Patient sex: F
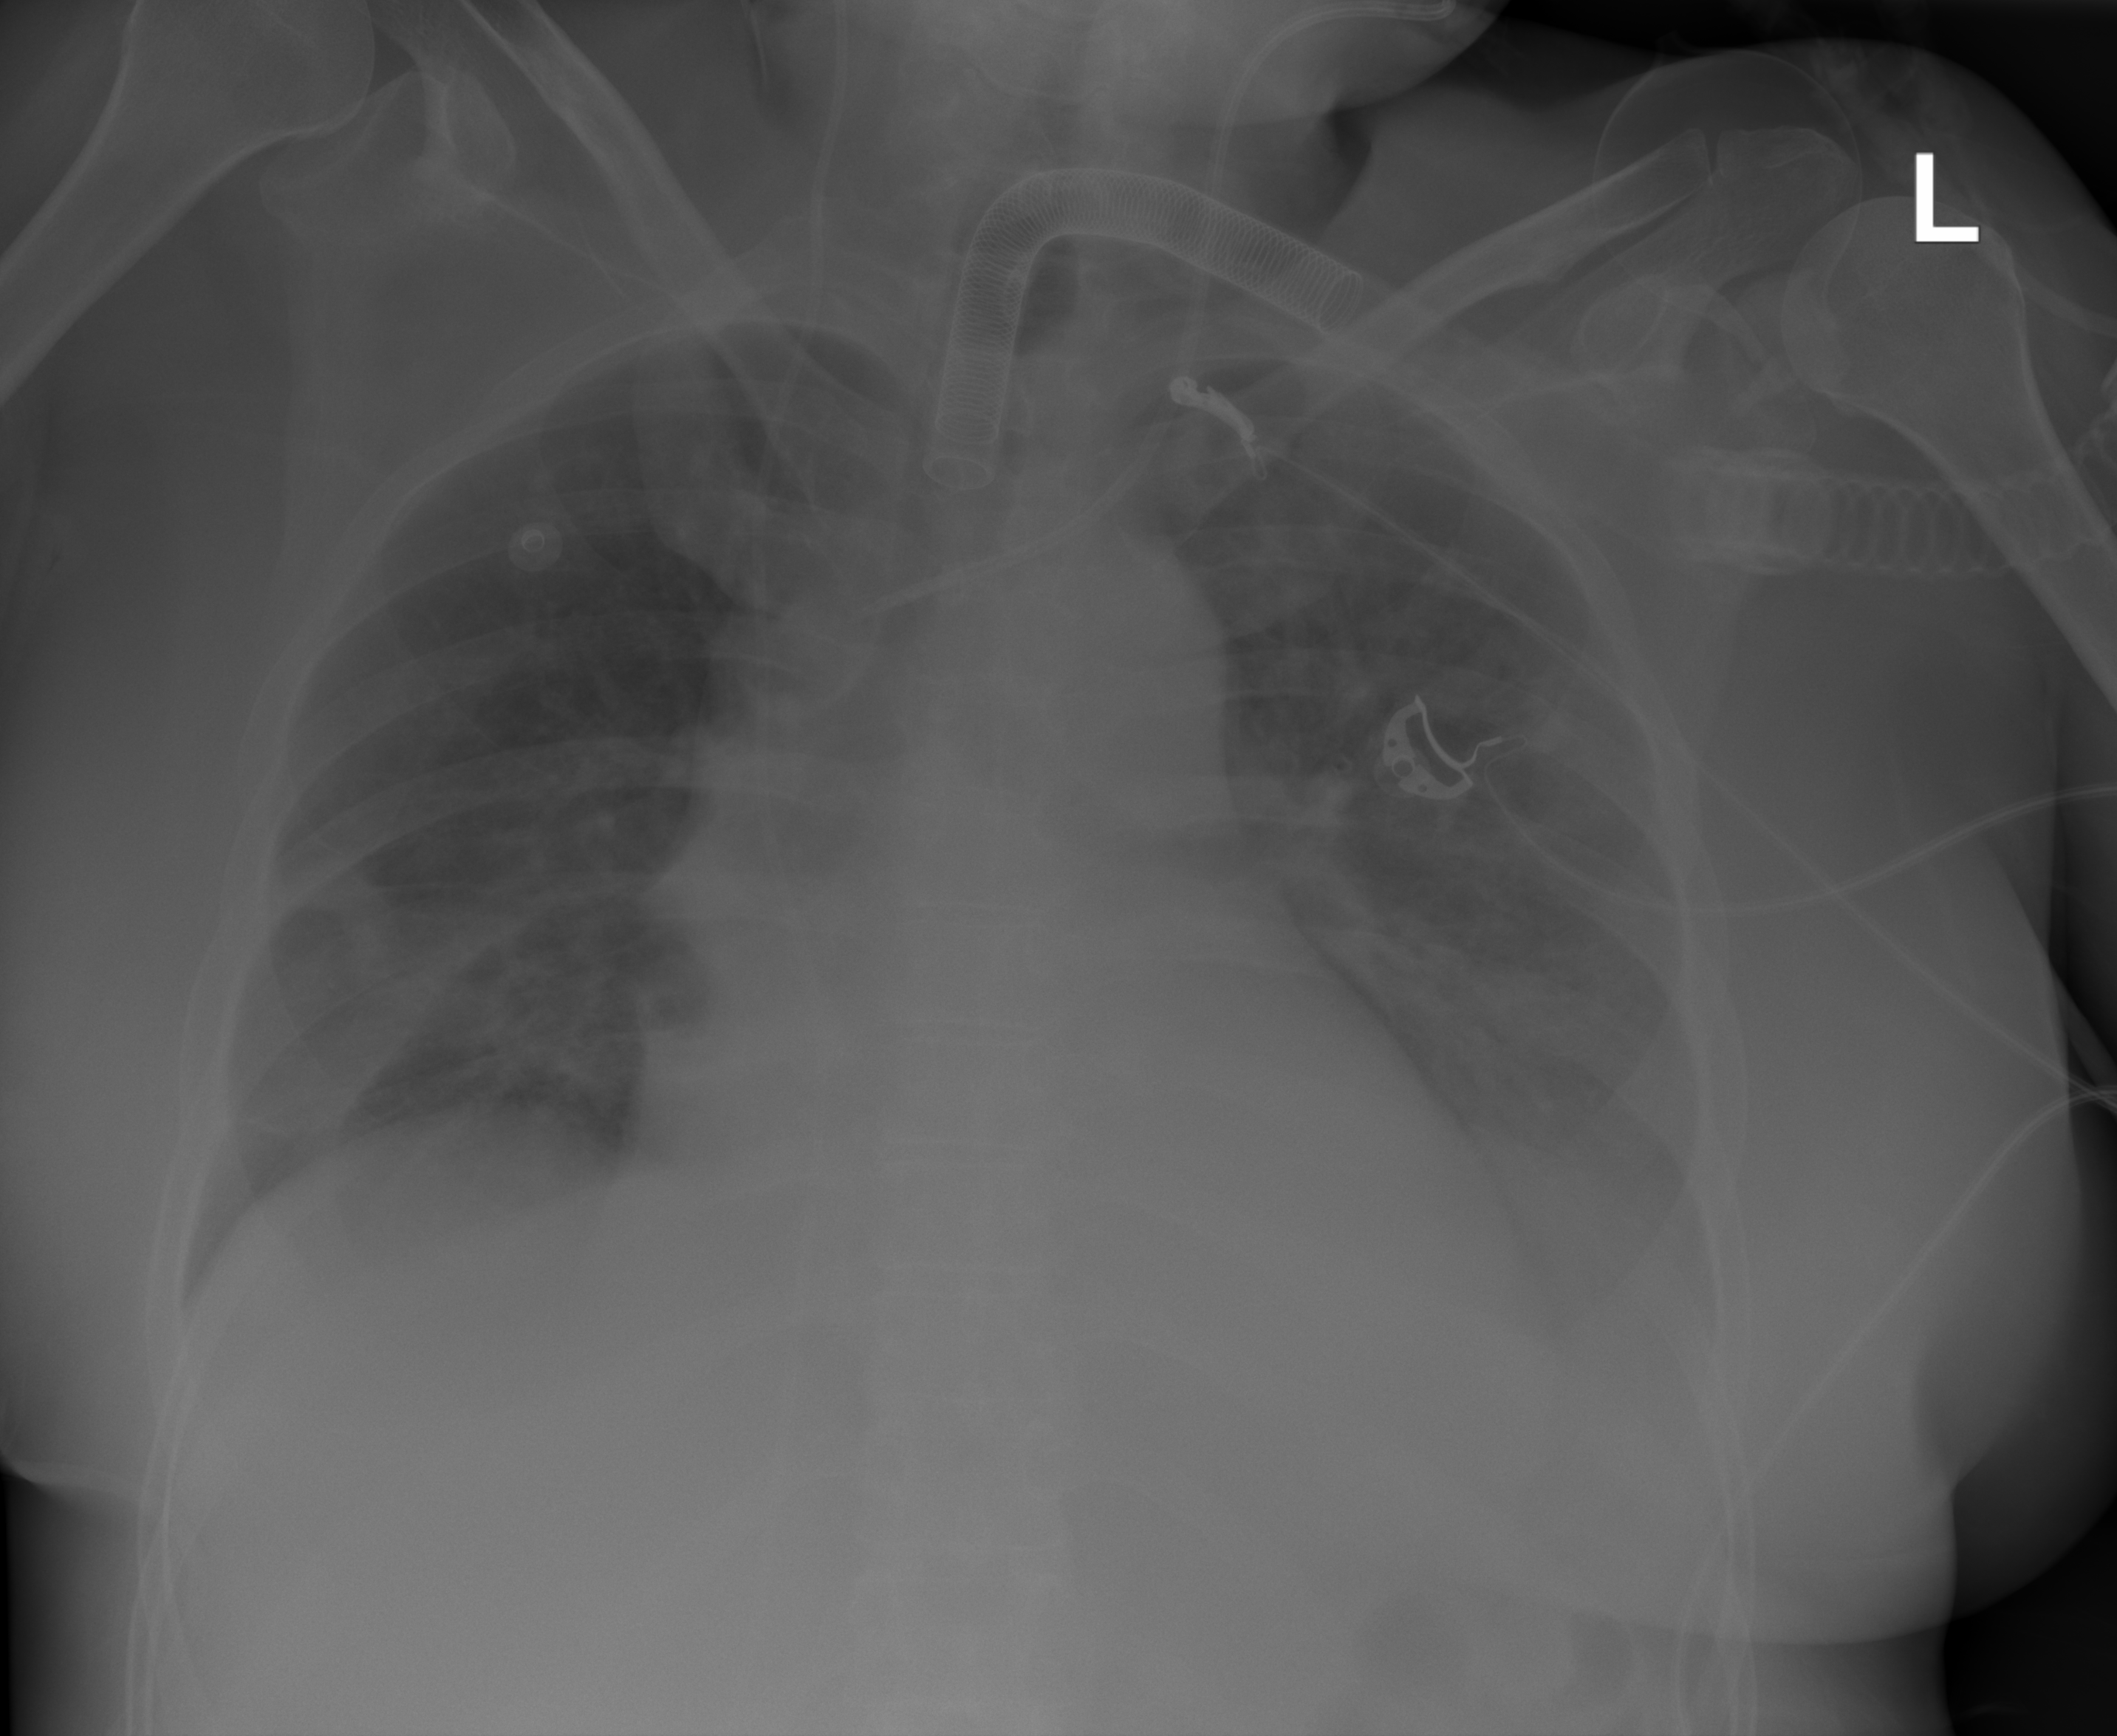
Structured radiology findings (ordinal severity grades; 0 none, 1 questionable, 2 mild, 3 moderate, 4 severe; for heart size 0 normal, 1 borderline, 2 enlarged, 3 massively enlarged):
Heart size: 2
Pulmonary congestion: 1
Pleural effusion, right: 2
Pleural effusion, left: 2
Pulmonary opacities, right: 2
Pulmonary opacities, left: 2
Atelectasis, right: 2
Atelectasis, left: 2